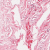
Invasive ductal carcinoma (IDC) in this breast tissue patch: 0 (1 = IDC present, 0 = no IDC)